Field crop: maize
Growth stage: 1
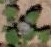
Species: chenopodium